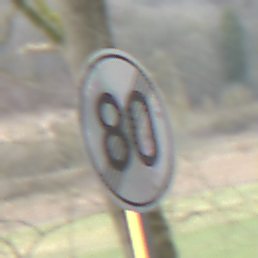
Verkehrszeichen: EndeGeschwindigkeit80
Umgebung: Outdoor, Nature
Tageszeit: MorningAfternoon
Wetter: PartlyCloudy
Licht: Natural
Jahreszeit: NotSpecified
Kontrast: LowContrast